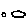
Label: cloud